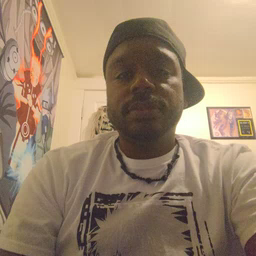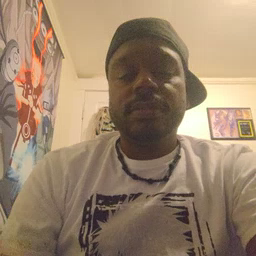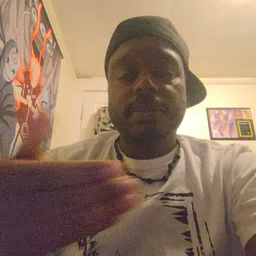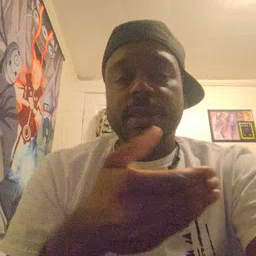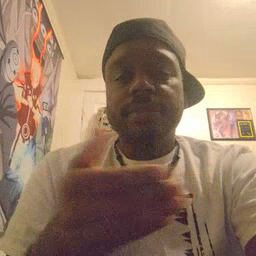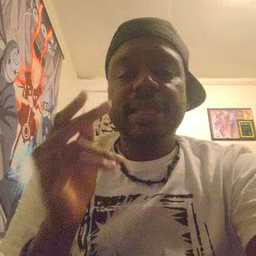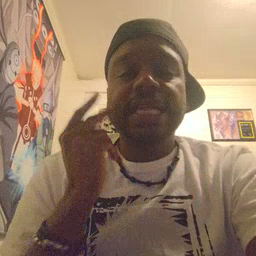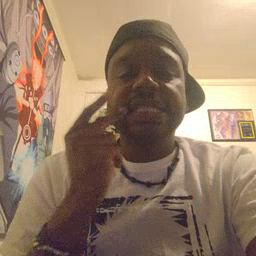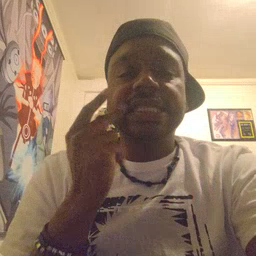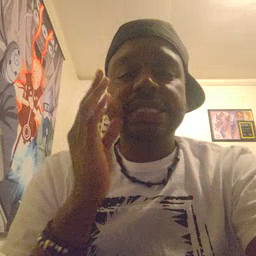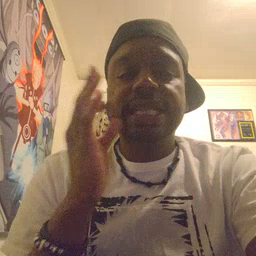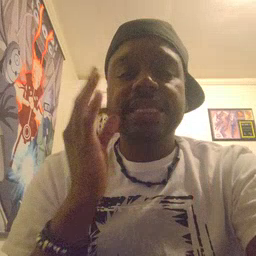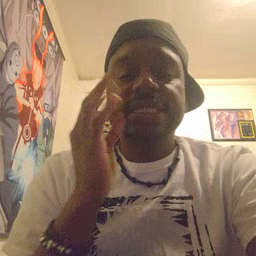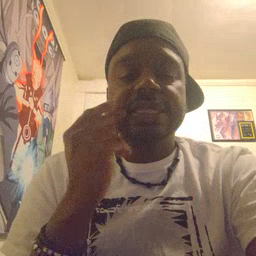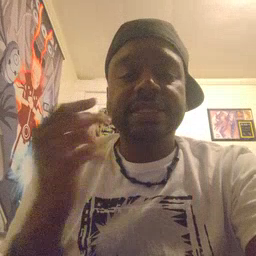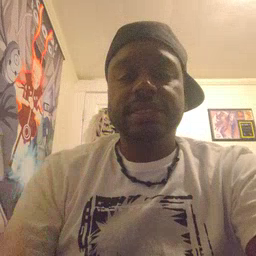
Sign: kitty